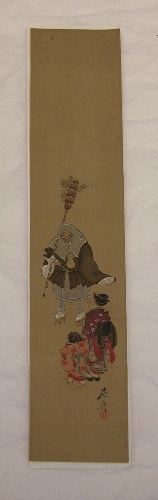
Artist: Shibata Zeshin
Artist bio: Japanese, 1807–1891
Date: 19th century
Object type: Painting
Classification: Paintings
Medium: Painting; ink and color on paper (tanzaku)
Culture: Japan
Dimensions: 14 x 2 5/8 in. (35.6 x 6.7 cm)
Department: Asian Art
Credit line: Funds from various donors, by exchange, 1956
Accession year: 1956
Repository: Metropolitan Museum of Art, New York, NY
Tags: Children|Men|Women